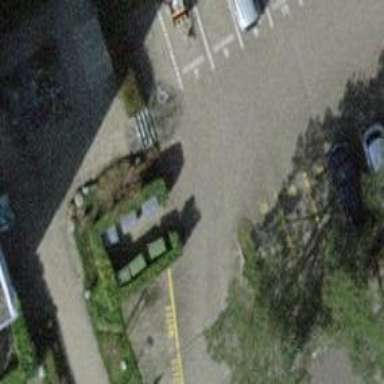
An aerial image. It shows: Parking aisle designated as service road.